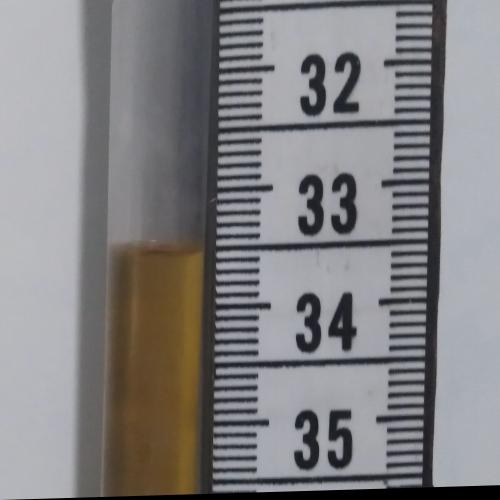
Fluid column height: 33.5 cm